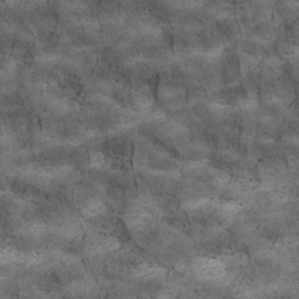
Label: non_frost